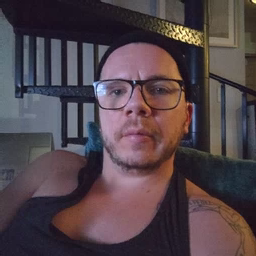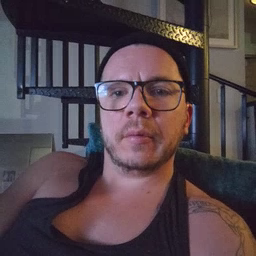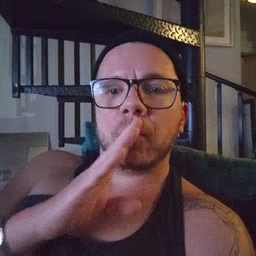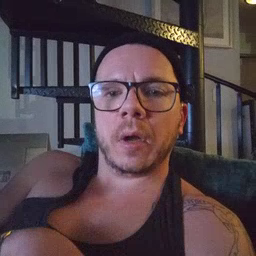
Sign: quiet